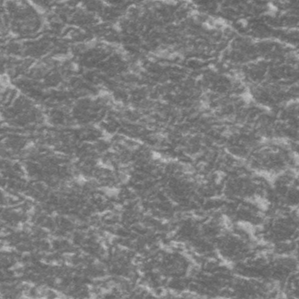
Label: frost